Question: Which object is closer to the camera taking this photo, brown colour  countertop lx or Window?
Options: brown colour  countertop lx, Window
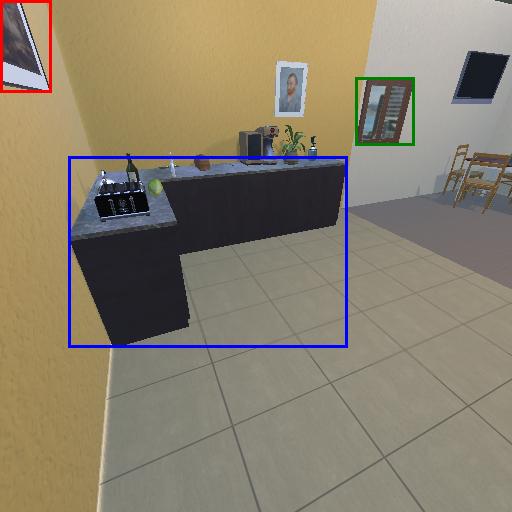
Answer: brown colour  countertop lx